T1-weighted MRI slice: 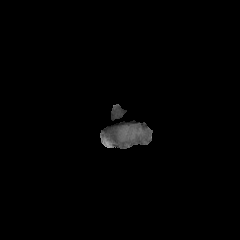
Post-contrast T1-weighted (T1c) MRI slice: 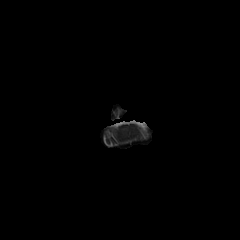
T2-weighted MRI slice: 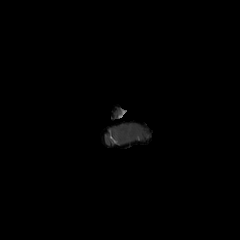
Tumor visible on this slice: no